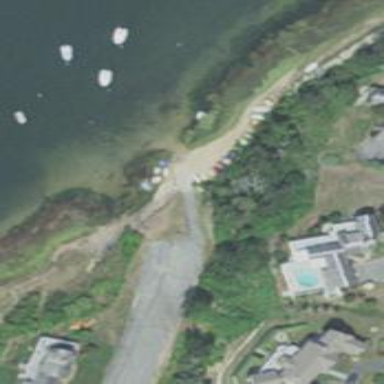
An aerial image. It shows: Slipway for leisure land vehicles on service road.